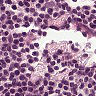
Metastatic tissue present: no